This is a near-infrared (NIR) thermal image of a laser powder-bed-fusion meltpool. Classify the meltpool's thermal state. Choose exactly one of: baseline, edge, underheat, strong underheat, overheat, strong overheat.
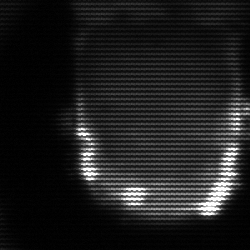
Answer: baseline